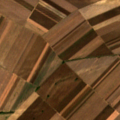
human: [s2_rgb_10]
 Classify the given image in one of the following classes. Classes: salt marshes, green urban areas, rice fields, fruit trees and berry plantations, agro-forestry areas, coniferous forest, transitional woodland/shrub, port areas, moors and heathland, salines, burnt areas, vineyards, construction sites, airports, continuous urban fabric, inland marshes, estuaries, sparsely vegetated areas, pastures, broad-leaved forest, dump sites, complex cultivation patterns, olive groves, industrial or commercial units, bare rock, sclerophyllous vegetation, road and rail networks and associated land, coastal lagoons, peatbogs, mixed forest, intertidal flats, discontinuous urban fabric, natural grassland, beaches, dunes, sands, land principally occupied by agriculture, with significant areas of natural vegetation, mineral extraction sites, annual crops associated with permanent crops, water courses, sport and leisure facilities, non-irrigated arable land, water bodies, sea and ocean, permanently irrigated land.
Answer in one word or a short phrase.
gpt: non-irrigated arable land